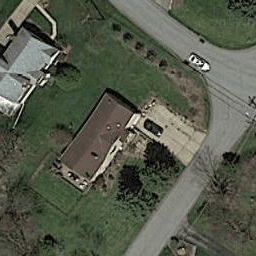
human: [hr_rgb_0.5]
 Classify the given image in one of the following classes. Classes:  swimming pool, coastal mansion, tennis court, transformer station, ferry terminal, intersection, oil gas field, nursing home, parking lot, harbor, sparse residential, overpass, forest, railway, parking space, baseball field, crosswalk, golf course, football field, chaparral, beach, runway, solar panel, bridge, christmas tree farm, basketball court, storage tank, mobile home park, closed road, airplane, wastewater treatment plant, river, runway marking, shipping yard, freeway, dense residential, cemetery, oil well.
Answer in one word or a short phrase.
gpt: sparse residential